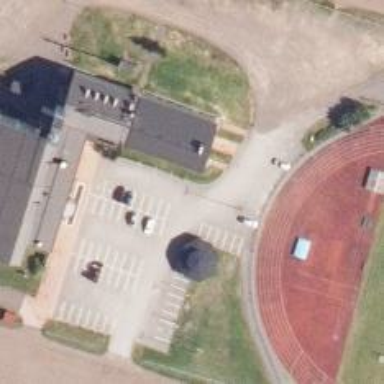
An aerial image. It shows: Fitness centre on leisure land.